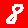
Digit: 8